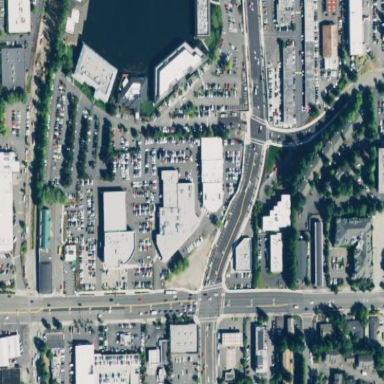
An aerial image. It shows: Retail area.